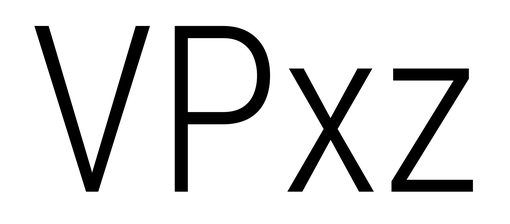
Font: Roboto_Condensed_Light